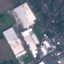
Land use / land cover class: Industrial